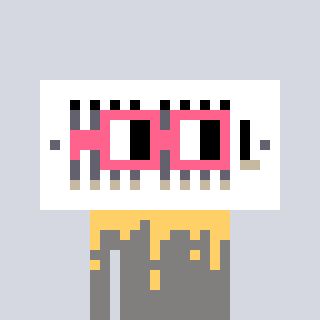
a pixel art character with square pink glasses, a vent-shaped head and a bluegrey-colored body on a cool background